Question: I need to use a Web Service that allows me to perform a special calculation. To perform this I used a Web Service Task, but the problem is that I only know how to call the Web Service , and I the calculation .

I came up with these 2 options to achieve my goal
-
-
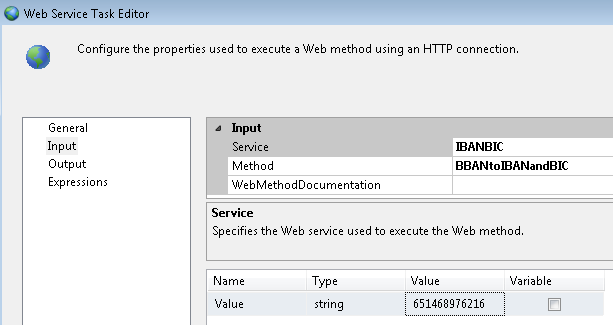
Answer: I was able to Request the Web Service from a Script Component
Find <URL>.